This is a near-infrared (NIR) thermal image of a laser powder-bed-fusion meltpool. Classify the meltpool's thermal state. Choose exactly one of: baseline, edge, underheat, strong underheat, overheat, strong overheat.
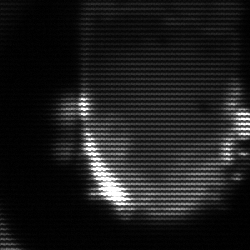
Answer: baseline